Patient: sex M, age 61
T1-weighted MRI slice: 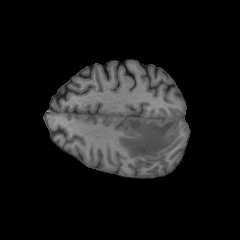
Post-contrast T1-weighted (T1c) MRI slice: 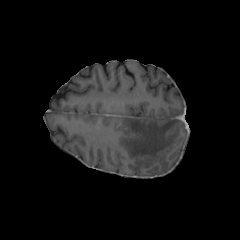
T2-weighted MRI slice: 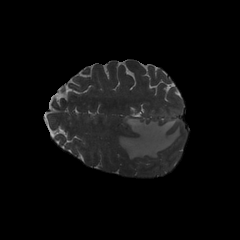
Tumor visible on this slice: yes
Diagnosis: Glioblastoma, IDH-wildtype
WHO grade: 4